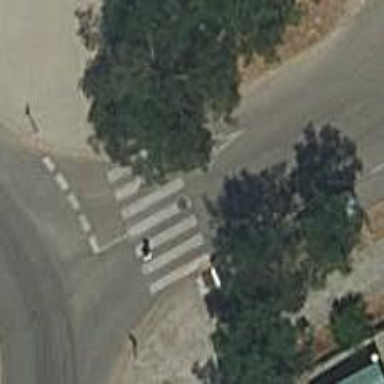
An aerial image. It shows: Uncontrolled zebra crossing on the road.